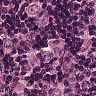
Metastatic tissue present: yes